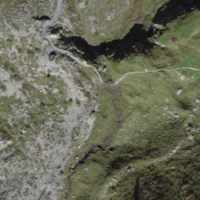
EUNIS habitat code: 23
Species observed at this site:
Papilio machaon
Omocestus viridulus
Cupido minimus
Agriades glandon
Carduelis citrinella
Pontia callidice